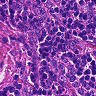
Metastatic tissue present: no